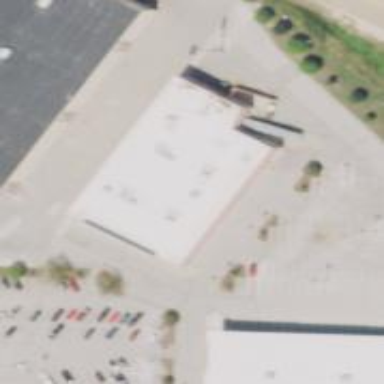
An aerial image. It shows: Hardware shop located within building.